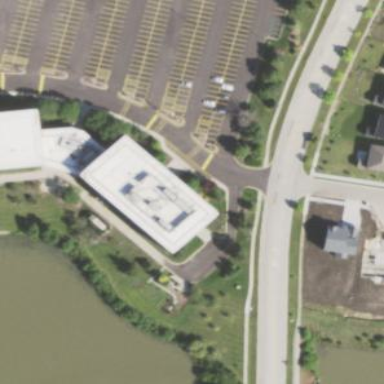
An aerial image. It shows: Commercial building.